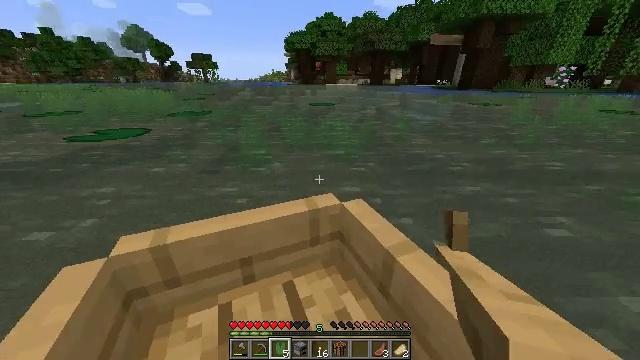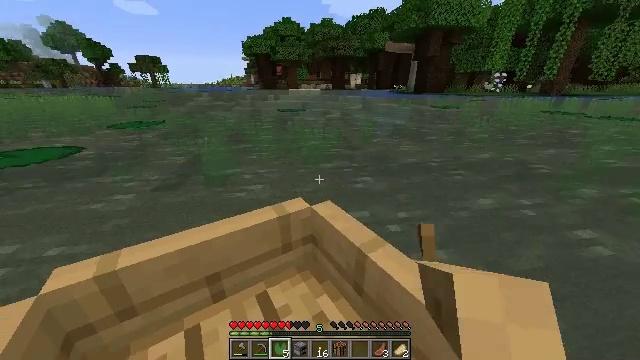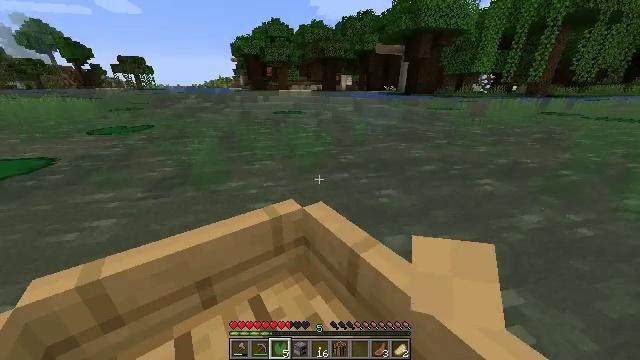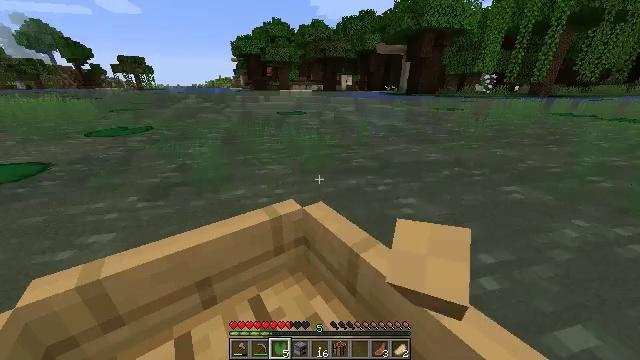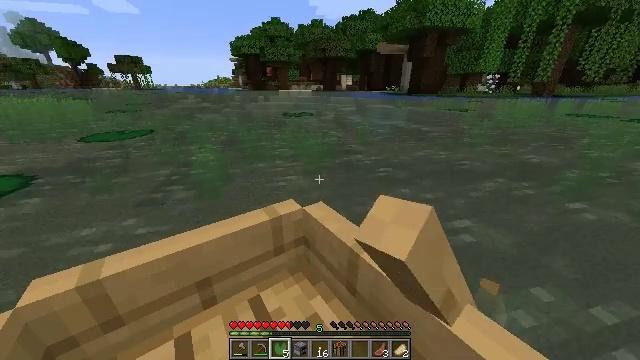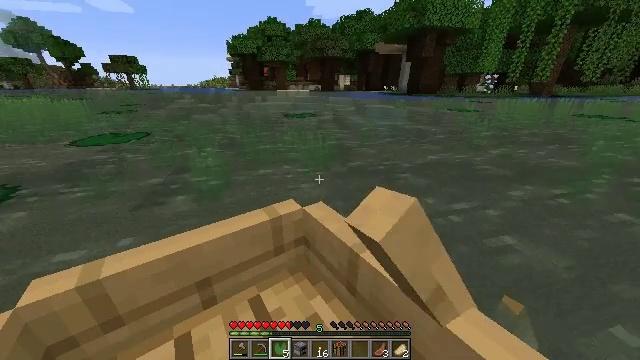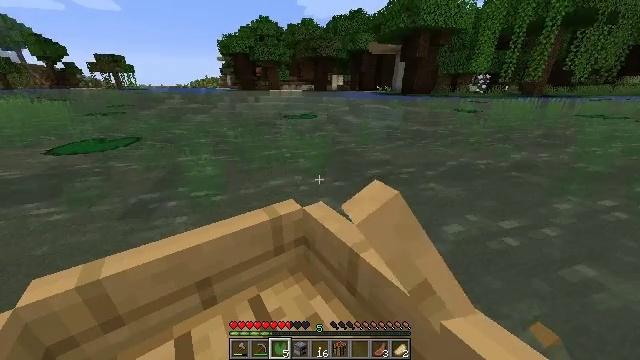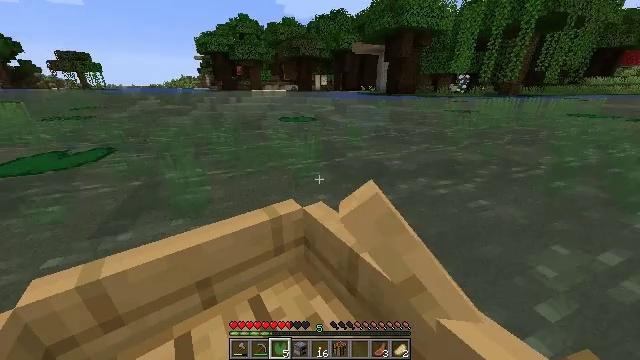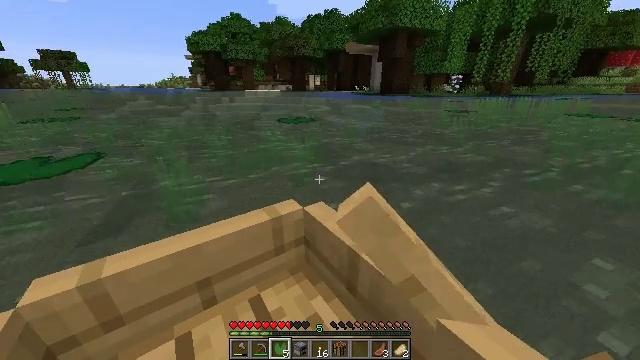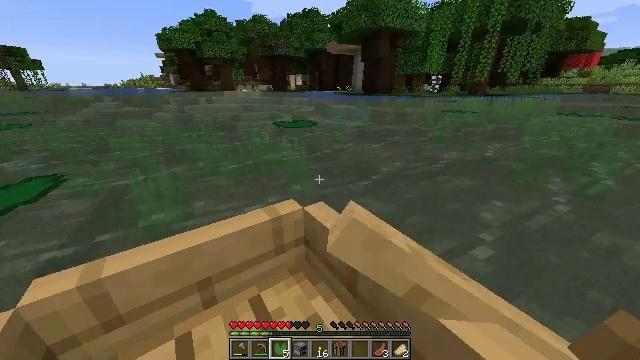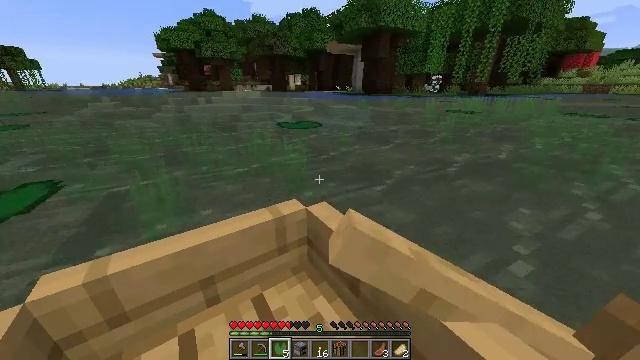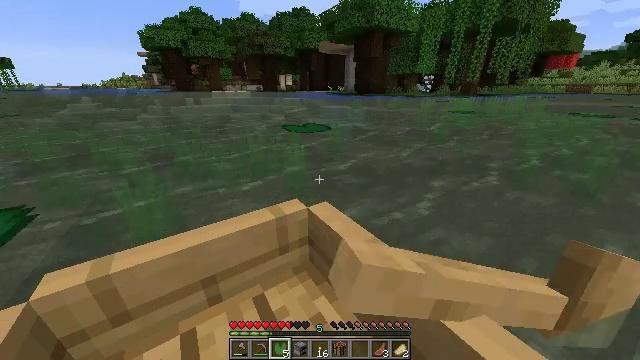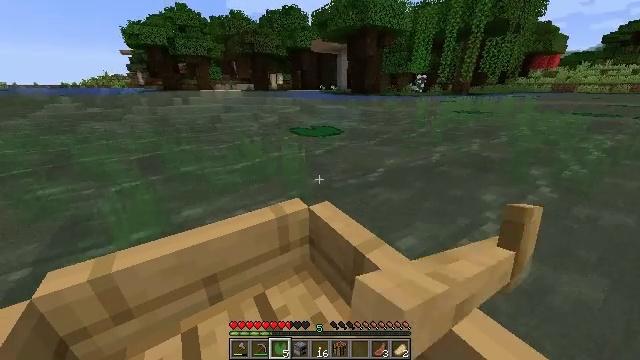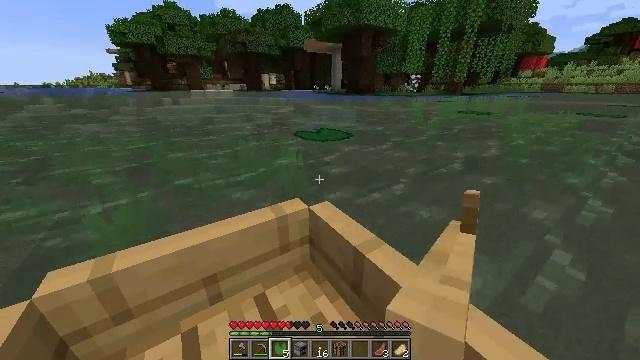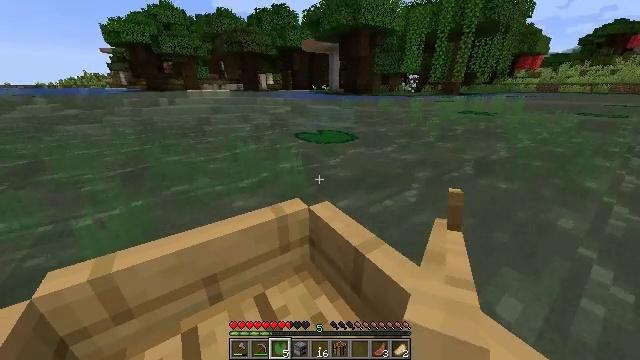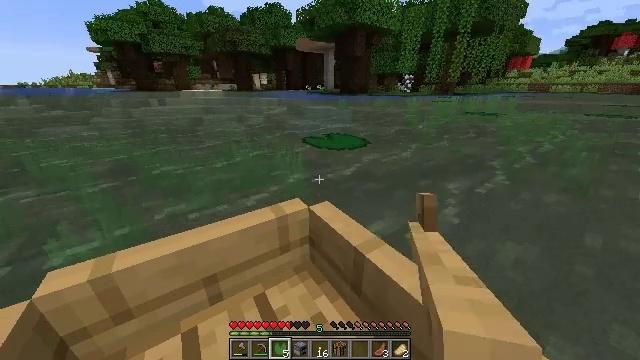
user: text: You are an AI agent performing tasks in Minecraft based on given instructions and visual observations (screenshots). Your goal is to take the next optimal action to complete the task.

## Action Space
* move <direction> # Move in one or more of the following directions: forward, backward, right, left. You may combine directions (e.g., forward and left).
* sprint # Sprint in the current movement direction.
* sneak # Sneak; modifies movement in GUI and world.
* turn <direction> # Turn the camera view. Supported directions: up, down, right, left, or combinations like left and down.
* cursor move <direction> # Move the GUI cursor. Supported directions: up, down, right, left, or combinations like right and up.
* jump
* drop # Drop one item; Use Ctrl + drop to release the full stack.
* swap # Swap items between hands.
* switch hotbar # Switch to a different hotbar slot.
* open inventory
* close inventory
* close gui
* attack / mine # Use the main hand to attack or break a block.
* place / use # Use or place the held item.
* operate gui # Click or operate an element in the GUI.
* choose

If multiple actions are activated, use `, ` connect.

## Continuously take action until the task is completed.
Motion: motion action
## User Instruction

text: Drop a lily pad.
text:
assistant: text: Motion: move forward, turn right and up
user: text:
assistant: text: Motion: move forward, turn right
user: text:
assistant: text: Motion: move forward and move right
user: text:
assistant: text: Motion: move forward and move right
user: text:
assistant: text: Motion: move forward and move right
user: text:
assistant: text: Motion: move forward and move right
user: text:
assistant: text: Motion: move forward
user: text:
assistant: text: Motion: move forward
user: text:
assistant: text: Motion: move forward
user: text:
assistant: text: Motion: move forward
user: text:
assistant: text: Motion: move forward
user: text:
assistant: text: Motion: move forward
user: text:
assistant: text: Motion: move forward
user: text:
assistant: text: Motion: move forward
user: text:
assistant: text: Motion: move forward
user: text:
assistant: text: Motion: move forward
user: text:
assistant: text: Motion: move forward
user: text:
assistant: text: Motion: move forward
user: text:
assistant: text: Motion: move forward
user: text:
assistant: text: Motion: move forward
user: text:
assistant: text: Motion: move forward
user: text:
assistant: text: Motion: move forward
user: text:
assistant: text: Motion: move forward
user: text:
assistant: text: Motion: move forward
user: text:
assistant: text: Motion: move forward
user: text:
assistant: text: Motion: move forward
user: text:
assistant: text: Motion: move forward
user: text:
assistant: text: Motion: move forward
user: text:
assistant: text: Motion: move forward
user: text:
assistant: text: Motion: move forward